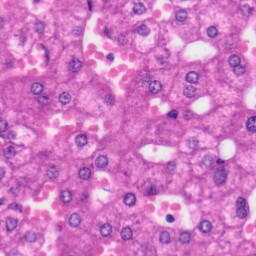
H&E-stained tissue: Liver